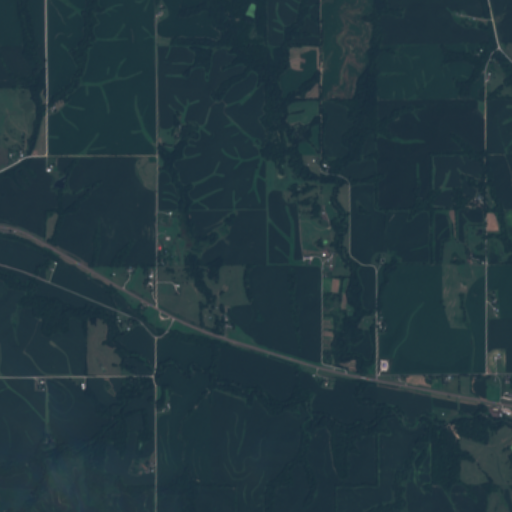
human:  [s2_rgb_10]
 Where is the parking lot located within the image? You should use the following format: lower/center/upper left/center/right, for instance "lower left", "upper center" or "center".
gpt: The parking lot is located in the center left of the image.
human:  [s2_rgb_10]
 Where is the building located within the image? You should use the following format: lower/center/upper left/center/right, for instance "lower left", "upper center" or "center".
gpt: The building is located in the lower left of the image.
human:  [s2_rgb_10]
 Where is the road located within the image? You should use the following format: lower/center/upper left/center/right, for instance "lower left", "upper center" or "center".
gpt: There is no road in the image.